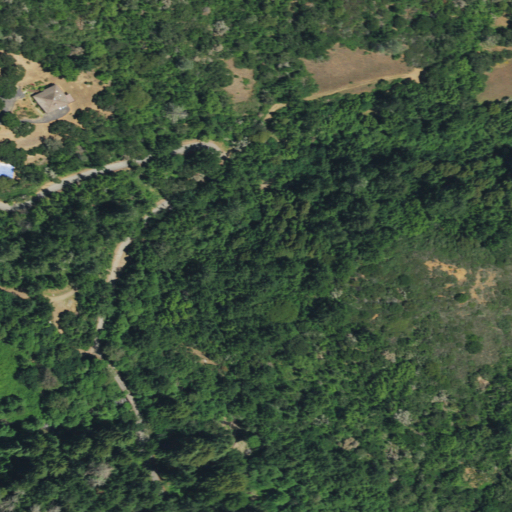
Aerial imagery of valley in California named Hooker Gulch containing evergreen forest, mixed forest, and open development